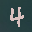
Label: 4